Question: Ok so I am trying to make a list of links in a page that is generated using a 'foreach' and loop as long as there are objects in the list. Here is the code that I use to generate the links:
'''
protected void Page_Init(object sender, EventArgs e)
{
if (!IsPostBack)
{
if (Session["mamlist"] != null)
{
mamlist = (List<mammifere>)Session["mamlist"];
int i = 0;
foreach (mammifere l in mamlist)
{
mamol.InnerHtml += ("<li><a onClick='select("+i+");' >" + l.Nom + "</a></li>");
i++;
}
}
}
}
'''
For some reason, the links are unclickable. I get this:

How can I make links that do not lead to another page but instead launch a method in the 'C#' code of the page?
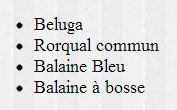
Answer: You can create <URL> controls that call subroutines/methods in your ASPX code:
Sample code:
'''
<%@ Page Language="C#" AutoEventWireup="True" %>
<!DOCTYPE html PUBLIC "-//W3C//DTD XHTML 1.0 Transitional//EN"
"http://www.w3.org/TR/xhtml1/DTD/xhtml1-transitional.dtd">
<html xmlns="http://www.w3.org/1999/xhtml" >
<head>
<title>LinkButton Example</title>
<script language="C#" runat="server">
void LinkButton_Click(Object sender, EventArgs e)
{
Label1.Text="You clicked the link button";
}
</script>
</head>
<body>
<form id="form1" runat="server">
<h3>LinkButton Example</h3>
<asp:LinkButton id="LinkButton1"
Text="Click Me"
Font-Names="Verdana"
Font-Size="14pt"
OnClick="LinkButton_Click"
runat="server"/>
<br />
<asp:Label id="Label1" runat="server" />
</form>
</body>
</html>
'''
In your specific case, add a <URL> in your master page:
'''
<asp:contentplaceholder id="ContentPlaceHolder1" runat="server" />
'''
In the page where you want the links to appear you add a <URL> control like so:
'''
<asp:Content ID="Content1" ContentPlaceHolderID="ContentPlaceHolder1" runat="server">
</asp:Content>
'''
Then 'foreach' link you want, do this:
'''
foreach (mammifere l in mamlist)
{
LinkButton linkButton = new LinkButton();
linkButton.Text = l.Nom;
linkButton.OnClick= "LinkButton_Click";
linkButton.ID = l.Nom;
Content1.Controls.Add(linkButton);
}
'''